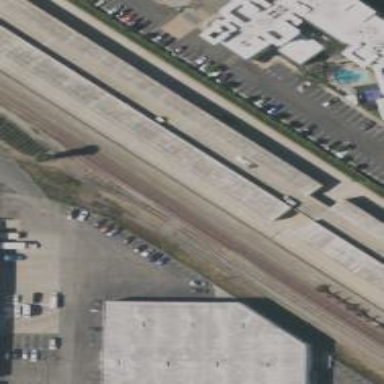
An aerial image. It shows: Railway siding for service.